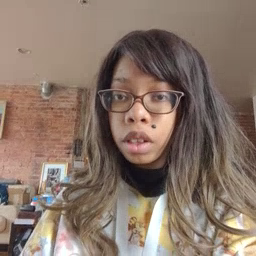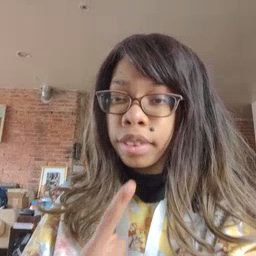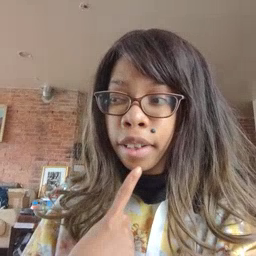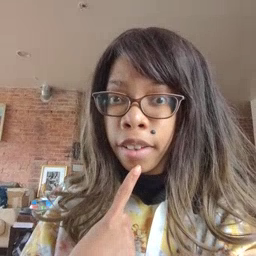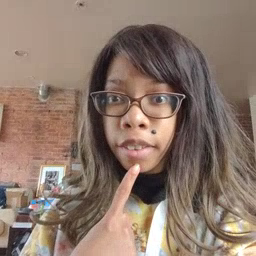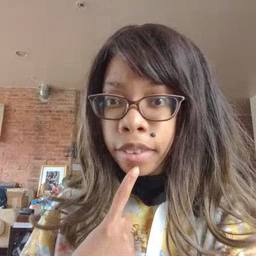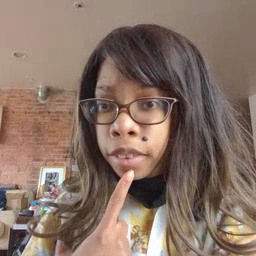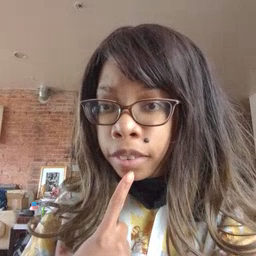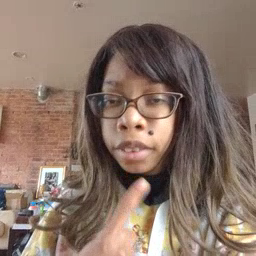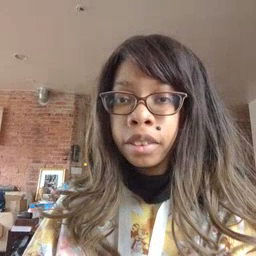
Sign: say